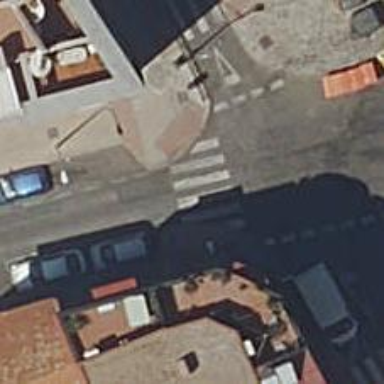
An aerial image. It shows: Marked road crossing.